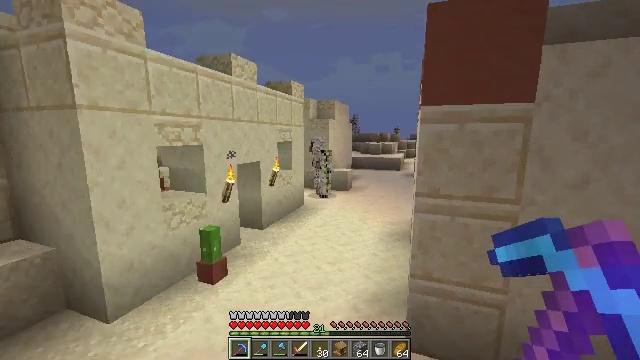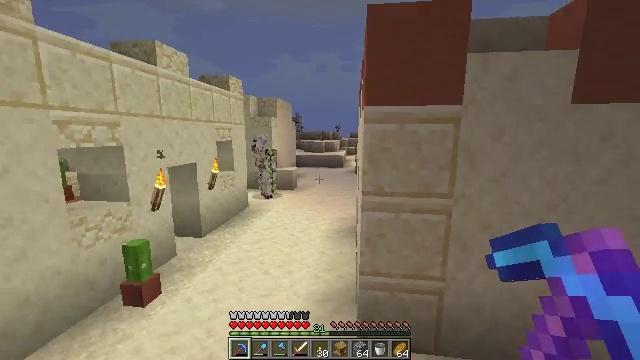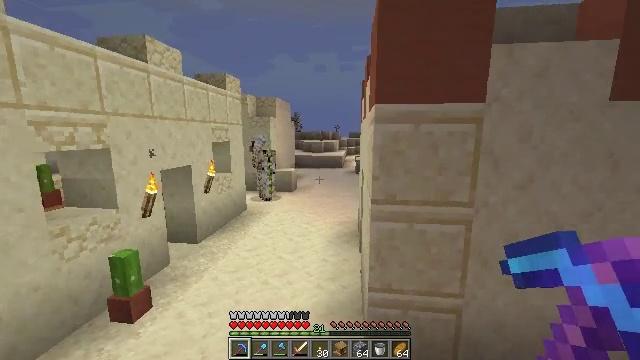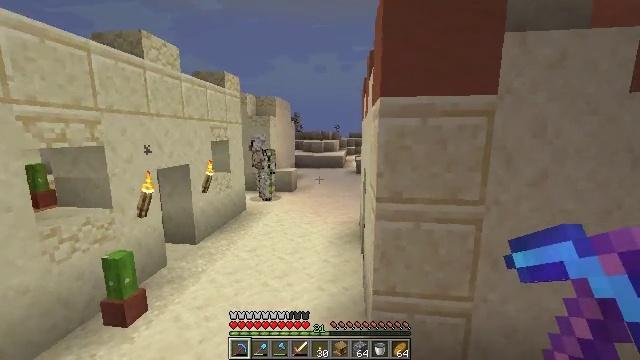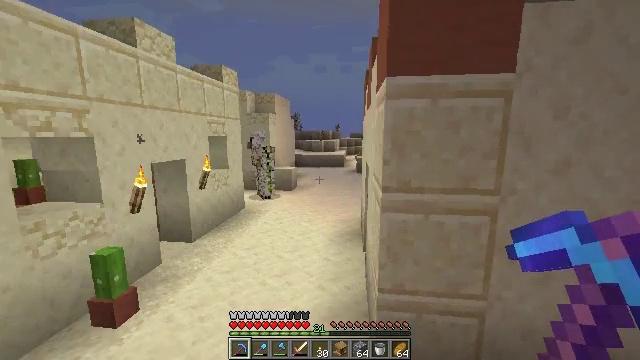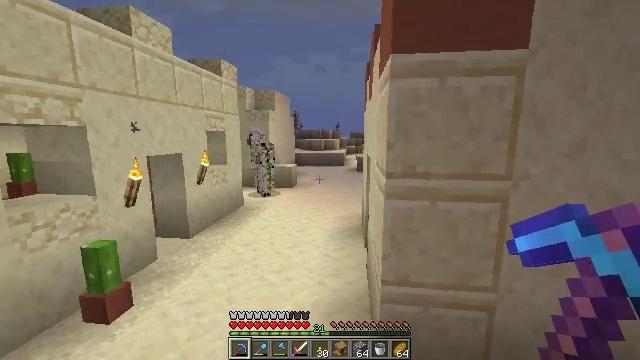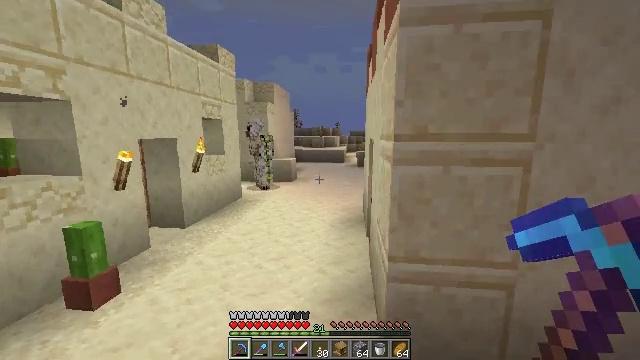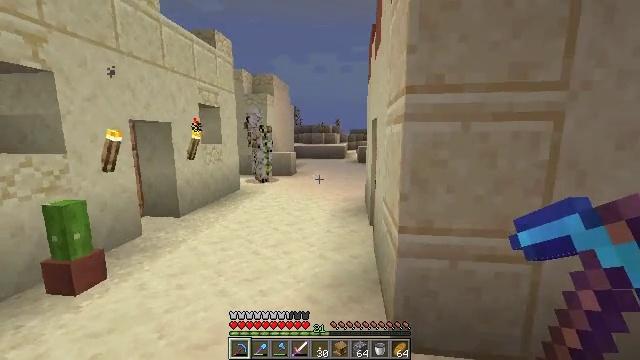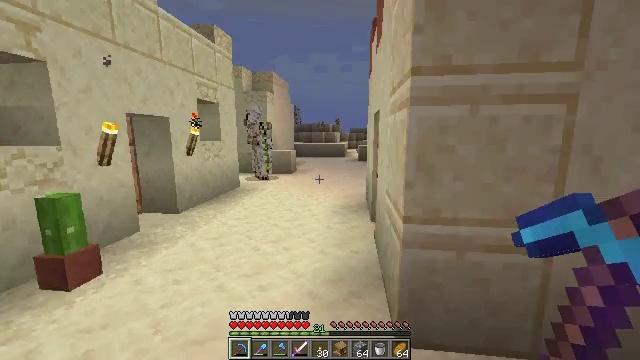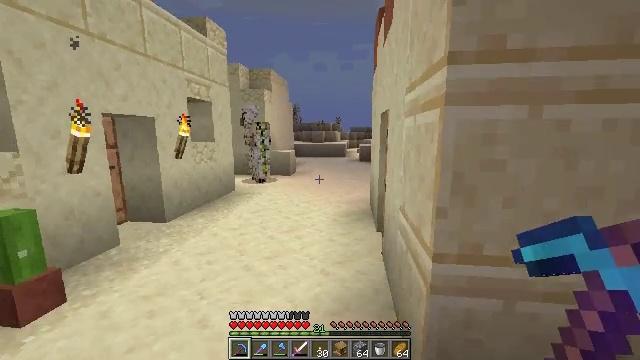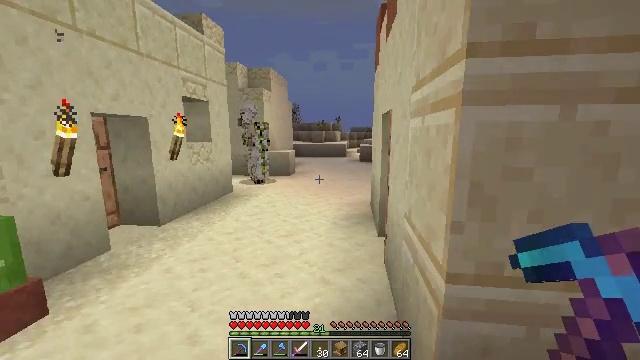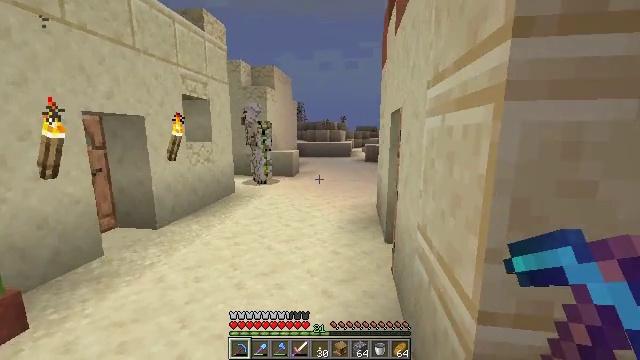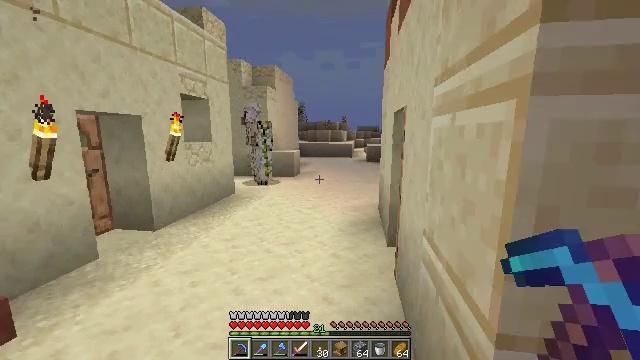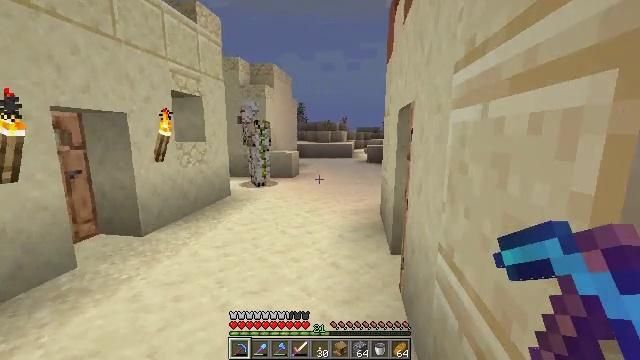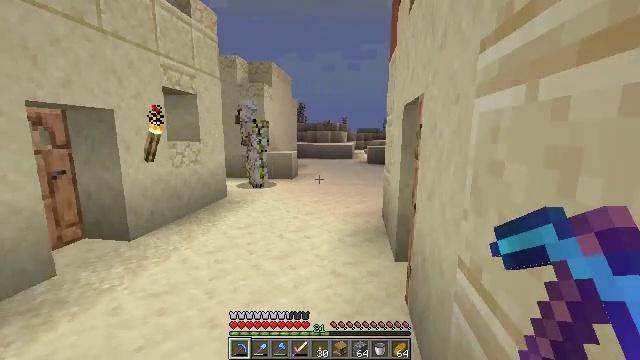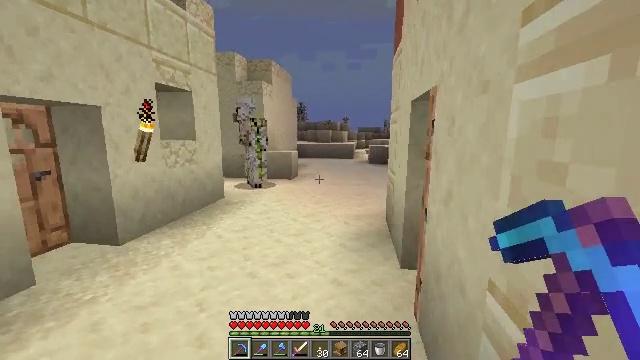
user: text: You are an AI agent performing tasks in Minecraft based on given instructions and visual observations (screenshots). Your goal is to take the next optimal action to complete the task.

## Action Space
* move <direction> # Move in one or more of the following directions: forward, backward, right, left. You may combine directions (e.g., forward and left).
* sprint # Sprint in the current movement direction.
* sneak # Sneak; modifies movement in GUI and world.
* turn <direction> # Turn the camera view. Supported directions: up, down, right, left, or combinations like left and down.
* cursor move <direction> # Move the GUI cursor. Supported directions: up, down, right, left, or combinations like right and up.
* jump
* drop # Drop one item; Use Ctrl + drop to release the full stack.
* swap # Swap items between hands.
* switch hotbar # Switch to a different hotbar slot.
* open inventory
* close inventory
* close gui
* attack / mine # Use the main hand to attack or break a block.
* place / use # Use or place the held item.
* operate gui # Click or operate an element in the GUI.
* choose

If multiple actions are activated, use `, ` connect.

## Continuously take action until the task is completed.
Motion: motion action
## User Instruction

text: Gather smooth sandstone from desert temples or structures.
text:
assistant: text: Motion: move forward, turn right
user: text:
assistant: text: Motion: move forward
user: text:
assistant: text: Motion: move forward
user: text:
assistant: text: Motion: move forward
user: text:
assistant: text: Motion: move forward
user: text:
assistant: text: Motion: move forward
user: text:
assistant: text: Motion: move forward
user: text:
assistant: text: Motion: move forward
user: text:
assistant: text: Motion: move forward
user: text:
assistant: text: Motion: move forward
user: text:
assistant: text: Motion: move forward, turn left
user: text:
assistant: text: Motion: move forward
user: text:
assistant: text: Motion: move forward
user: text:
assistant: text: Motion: move forward
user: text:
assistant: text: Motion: move forward
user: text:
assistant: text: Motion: move forward, turn left
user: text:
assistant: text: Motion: move forward, turn left
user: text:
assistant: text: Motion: move forward, turn left
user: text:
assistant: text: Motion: move forward, turn left
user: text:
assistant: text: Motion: move forward, turn left
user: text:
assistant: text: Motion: move forward, turn left
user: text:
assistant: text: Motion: move forward, turn left
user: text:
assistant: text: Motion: move forward and move right, turn left
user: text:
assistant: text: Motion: move forward and move right, turn left
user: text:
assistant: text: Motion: move forward and move right
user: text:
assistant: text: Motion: move forward and move right
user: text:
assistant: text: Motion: move forward and move right, turn left
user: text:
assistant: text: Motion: move forward, turn left
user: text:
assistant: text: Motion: move forward
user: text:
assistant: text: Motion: move forward